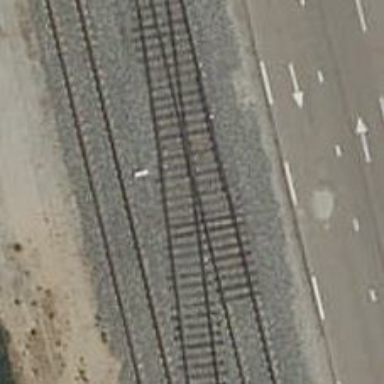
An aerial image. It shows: Rail yard with electrified contact lines for the trains.